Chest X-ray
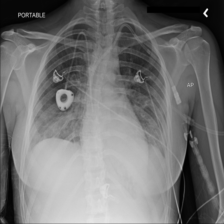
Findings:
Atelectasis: negative
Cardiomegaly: negative
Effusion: negative
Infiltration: negative
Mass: negative
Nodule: negative
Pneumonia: negative
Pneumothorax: negative
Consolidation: negative
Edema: negative
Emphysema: negative
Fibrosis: negative
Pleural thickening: negative
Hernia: negative